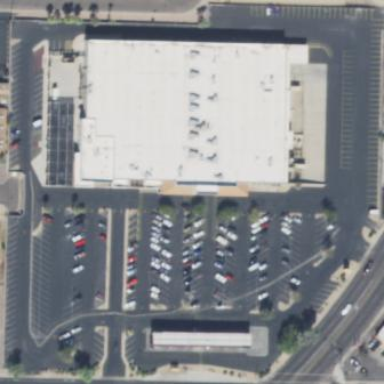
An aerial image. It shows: Retail area.